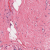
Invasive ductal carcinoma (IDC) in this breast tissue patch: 0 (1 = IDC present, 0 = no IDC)